Aerial crown-view tile of a tropical tree (Barro Colorado Island, Panama), acquired 20241216:
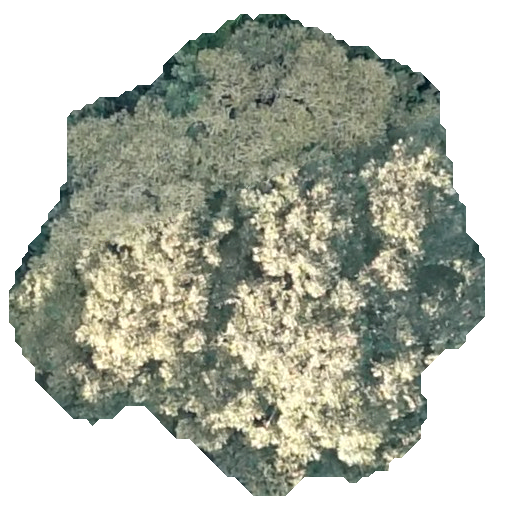
Species: Dipteryx oleifera
GBIF accepted scientific name: Dipteryx oleifera
Crown area: 231.759 m²